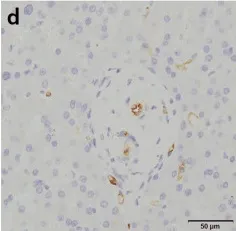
Histological features of the ectopic liver lobe. (d) No capillarization of sinusoids is detected by immunohistochemistry (IHC) for CD34.
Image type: pathology (immunostaining)